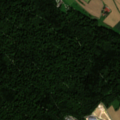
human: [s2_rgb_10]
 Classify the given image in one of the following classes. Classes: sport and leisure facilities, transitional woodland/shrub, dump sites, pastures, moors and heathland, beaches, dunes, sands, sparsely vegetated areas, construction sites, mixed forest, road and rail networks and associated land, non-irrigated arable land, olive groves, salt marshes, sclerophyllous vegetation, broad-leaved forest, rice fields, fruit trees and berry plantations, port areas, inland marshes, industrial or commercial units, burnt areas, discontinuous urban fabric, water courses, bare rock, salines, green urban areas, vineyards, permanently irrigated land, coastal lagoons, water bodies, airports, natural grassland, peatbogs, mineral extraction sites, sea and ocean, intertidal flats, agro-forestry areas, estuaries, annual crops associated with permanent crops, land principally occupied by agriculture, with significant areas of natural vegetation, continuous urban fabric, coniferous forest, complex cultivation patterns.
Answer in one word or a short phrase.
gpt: sport and leisure facilities, non-irrigated arable land, broad-leaved forest, mixed forest